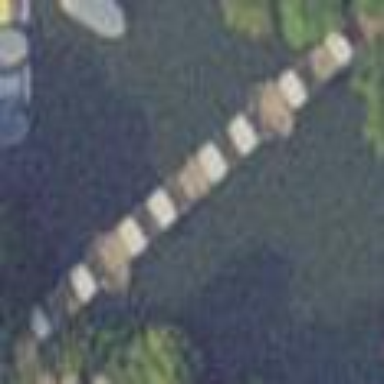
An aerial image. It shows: Paved bridge.